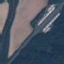
Label: Highway